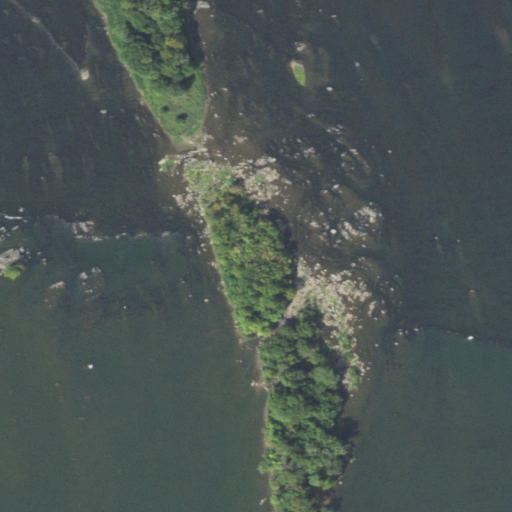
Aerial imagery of island in Pennsylvania named Fall Island containing open water, grassland, and herbaceous wetlands